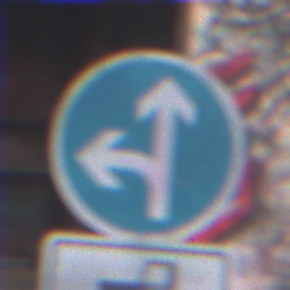
Verkehrszeichen: VorgeschriebeneFahrtrichtungGeradeausOderLinks
Zusatzzeichen unten: MehrspurigeFahrzeugeFrei8
Umgebung: Outdoor, Suburban
Tageszeit: SunriseSunset
Wetter: PartlyCloudy
Licht: Natural
Jahreszeit: NotSpecified
Kontrast: LowContrast